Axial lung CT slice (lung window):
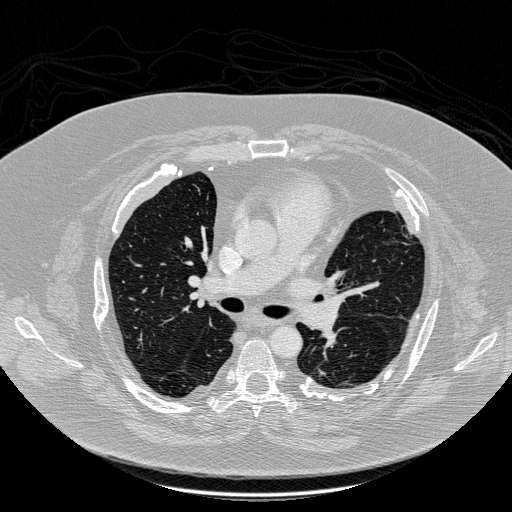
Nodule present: no